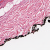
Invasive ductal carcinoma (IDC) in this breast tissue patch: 0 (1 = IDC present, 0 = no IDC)